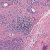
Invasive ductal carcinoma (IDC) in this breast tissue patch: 1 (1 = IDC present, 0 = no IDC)